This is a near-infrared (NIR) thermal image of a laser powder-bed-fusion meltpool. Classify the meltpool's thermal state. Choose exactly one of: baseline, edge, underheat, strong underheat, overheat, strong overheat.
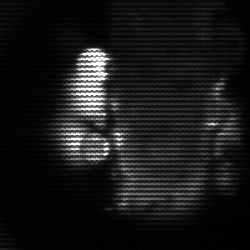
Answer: strong underheat